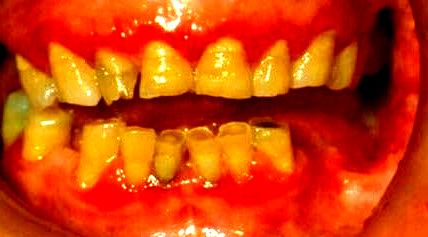
Condition: Gingivitis